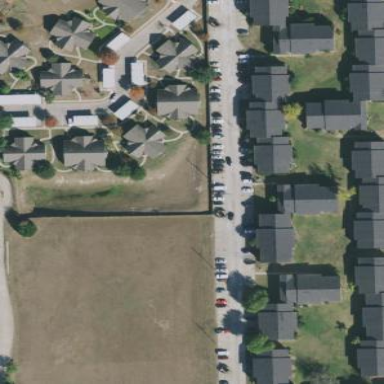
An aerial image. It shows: Residential area with individual plots.